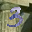
Label: 3